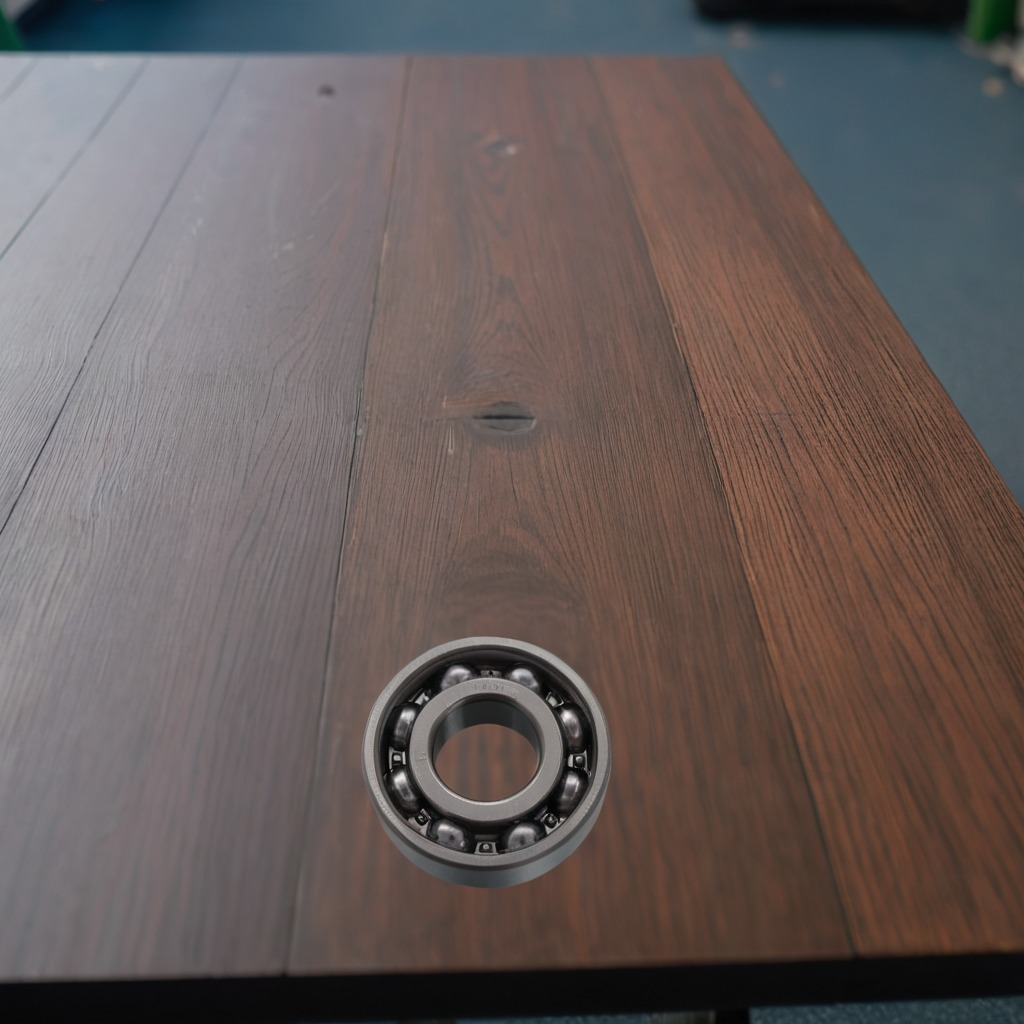
A metal ball bearing is lying on the old table.